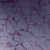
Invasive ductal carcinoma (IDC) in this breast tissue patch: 0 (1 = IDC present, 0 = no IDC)